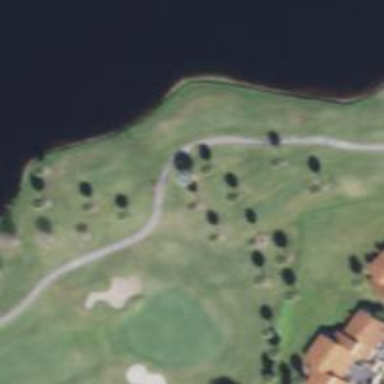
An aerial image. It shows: Golf tee on grassy land.